Question: So earlier today I ran into an issue and now it's evening-time and all I've successfully done is identify the source of the issue.

I have a bunch of nodes that make up a figure. These nodes can also have node-children of their own (think shoulder->elbow->hand). A possible scenario for this figure is that one of these nodes may have attached to it many, many generations of descendant nodes (as pictured).
The problem I'm having is if I run a typical recursive function like updatePosition() when the root node is moved, this function iterates down its line of children and eventually I get a StackOverflowError.
The problem I have is I don't know how to get around this limitation. I understand I have to abandon this recursive method, but, how? I'd really appreciate some input/advice to point me in the right direction.
Also note, this issue is occurring on Android devices, I'm assuming this leaves me with a relatively lower Stack limit than on a typical desktop JVM.
---
According to dangVarmit solution of using a manually-created Stack, here's what I've come up with. I haven't been able to test this code yet, but it seems like it would work.
'''
void validatePosition()
{
if (_positionIsDirty == true)
updatePosition();
}
void updatePosition()
{
_positionIsDirty = false;
// etc...
for (int i = _childrenNodes.size() - 1; i >= 0; --i) // This recursive part caused the StackOverflowError
_childrenNodes.get(i).updatePosition();
}
'''
'''
void validatePosition()
{
if (_positionIsDirty == true)
{
// Create a Stack and add this Node to it.
Stack stack = new Stack();
stack.push(this);
while (stack.empty() == false)
{
// Pop top-most Node in Stack.
Node node = stack.pop();
// Update it and push its children onto the Stack.
node.updatePosition();
for (int i = node._childrenNodes.size() - 1; i >= 0; --i)
stack.push(node._childrenNodes[i]);
}
}
}
void updatePosition()
{
_positionIsDirty = false;
// etc...
}
'''
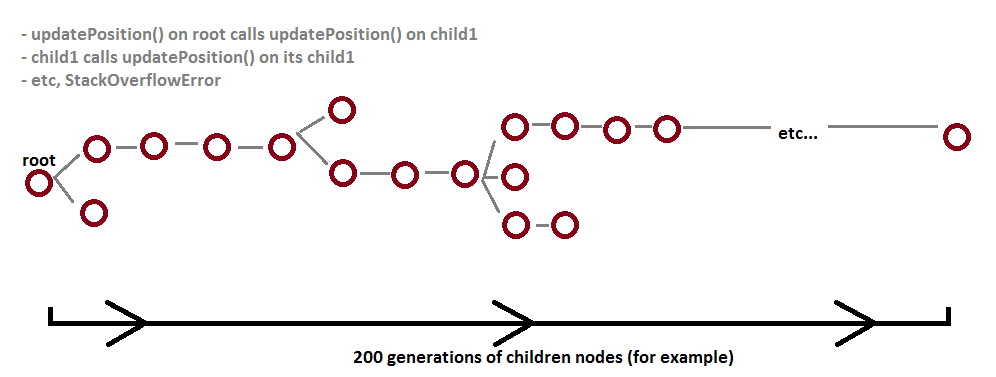
Answer: Create a stack or ArrayList of nodes. push the root object onto the stack and then start a while loop (for stack not empty)
the body of the loop operates on the top node of the stack. At any point where you would have recursed into the function you will now push the new node onto the stack and then use continue to begin the loop over on the new top level node.
When the recursive function is done with a certain node it pops the node off the stack and calls continue to begin the loop over.
Your loop needs to account for the fact that it may be called several times on the same node so you want to manage the state a little more. In a recursive function you would return to the parent caller in the same place in the function with the same state (local variables, etc) You lose that so you have to manage that state your self. In a left, right child node, you would need to remember that you checked and processed the left node so you can skip that on the second pass and check/process the right node this time (or pop the stack and continue if you've done both nodes)